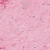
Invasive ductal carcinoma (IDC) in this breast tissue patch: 0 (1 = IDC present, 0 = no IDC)